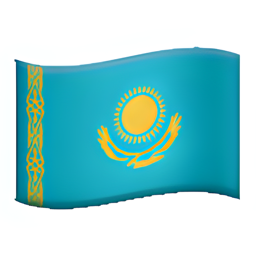
Name: flag for kazakhstan
Emoji: 🇰🇿
Group: Flags
Sub-group: country-flag